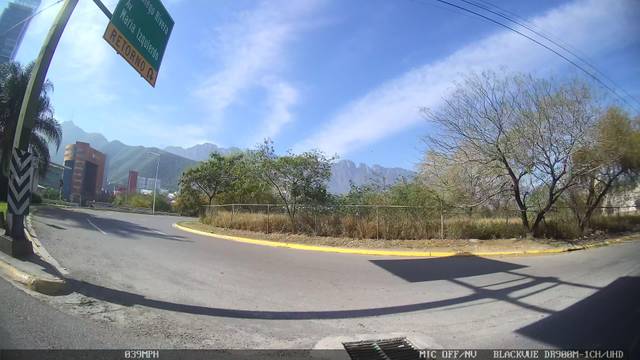
Region: Mexico
Coordinates: 25.646, -100.326